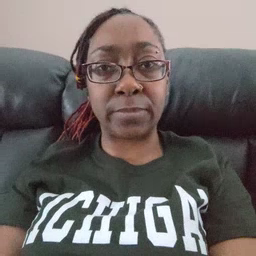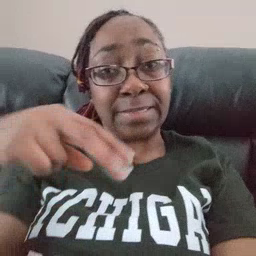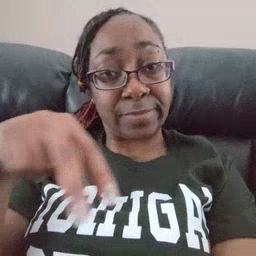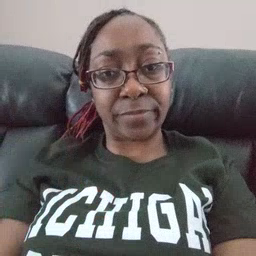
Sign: dance